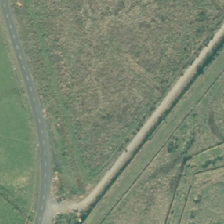
Land cover: herbaceous_freshwater_vege